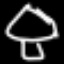
Label: mushroom